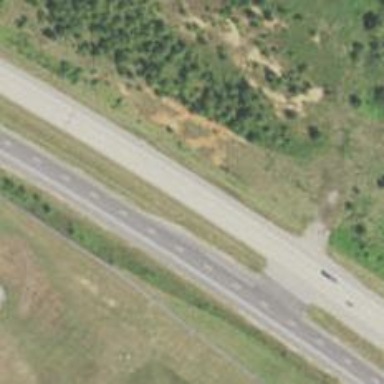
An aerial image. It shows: Trunk highway with expressway features.